Question: I am trying to create a formula that offsets an "up-sell" amount 12 periods (columns) in the future.
For background: Each of our customers provides monthly recurring revenue (like a subscription. At the beginning of the model (1/1/18), I have a random number generator from 1-20 that calculates the period in which the customer could be up-sold.
As you can see in the photo and the formula that the IF statement looks at the random upsell period and adds in the additional revenue ($100) into that period and periods after that.
I am trying to create the formula so that once the if statement is satisfied (the random period >= the period that the cell is in) it adds the revenue 12 periods , not in that period itself.
For example, Customer ABC's random upsell period is 3, instead of adding that revenue in period 3, I want it to add it in period 15 (12 periods later).
The formula that is currently being used is: '=IF($B8>E$5,$C8,$C8+$D$3)'
Please see attached image for reference, thank you
---
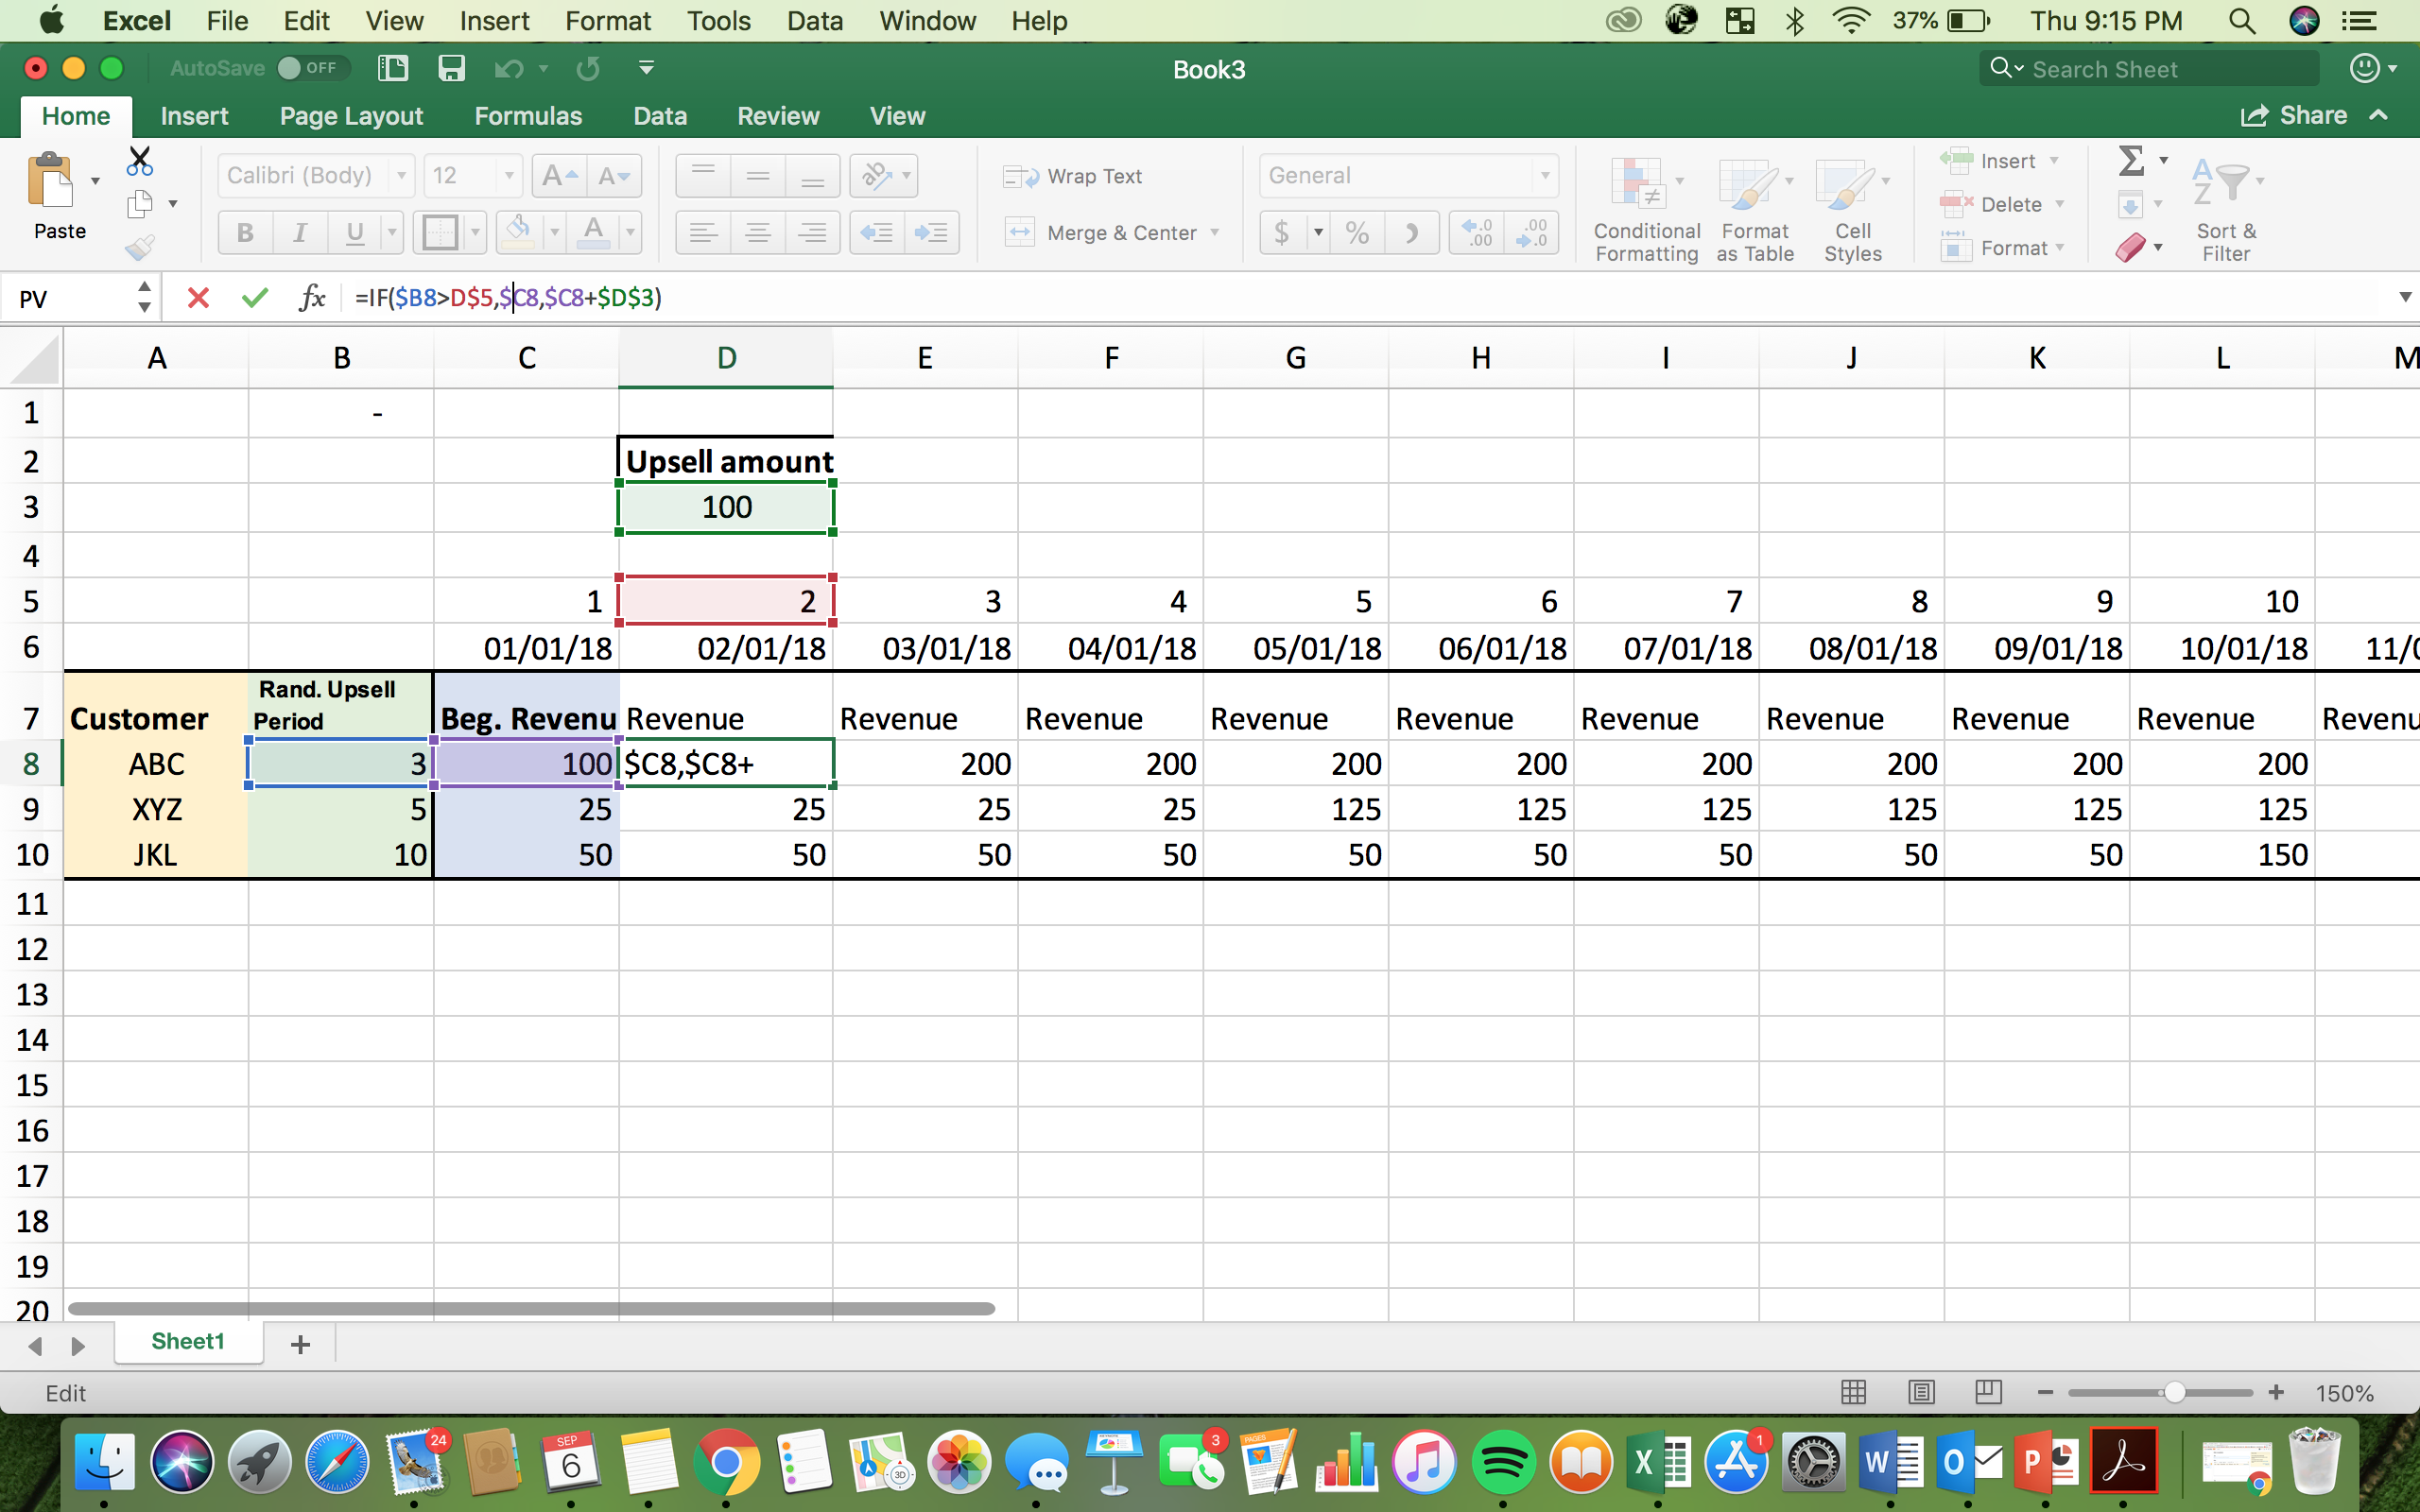
Answer: Not sure if that's what you are looking for and only works if your periods increments in 1 even after 12++ (13,14,15...).
Sorry you'll have to redefine the references but that gives you an idea:
In C5 : 'IF(C$4>12,IF(OFFSET(C4,0,-12)>=$A5,$C$2+$B5,$B5),$B5)'
<URL>